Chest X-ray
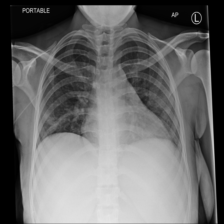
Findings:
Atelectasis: negative
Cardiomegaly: negative
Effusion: negative
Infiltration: negative
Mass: negative
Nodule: negative
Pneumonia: negative
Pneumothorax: negative
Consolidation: negative
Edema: negative
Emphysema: negative
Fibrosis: negative
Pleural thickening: negative
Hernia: negative